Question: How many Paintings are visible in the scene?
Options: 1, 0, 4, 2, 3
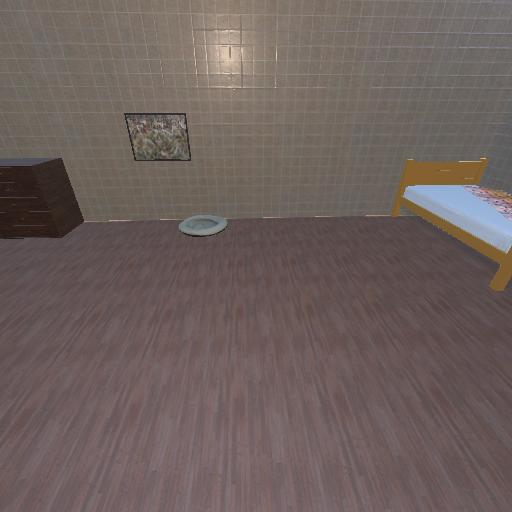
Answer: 1